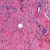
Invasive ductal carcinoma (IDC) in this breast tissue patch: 0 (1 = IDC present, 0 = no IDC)